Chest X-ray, PA view. Patient: 62 years old, sex M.
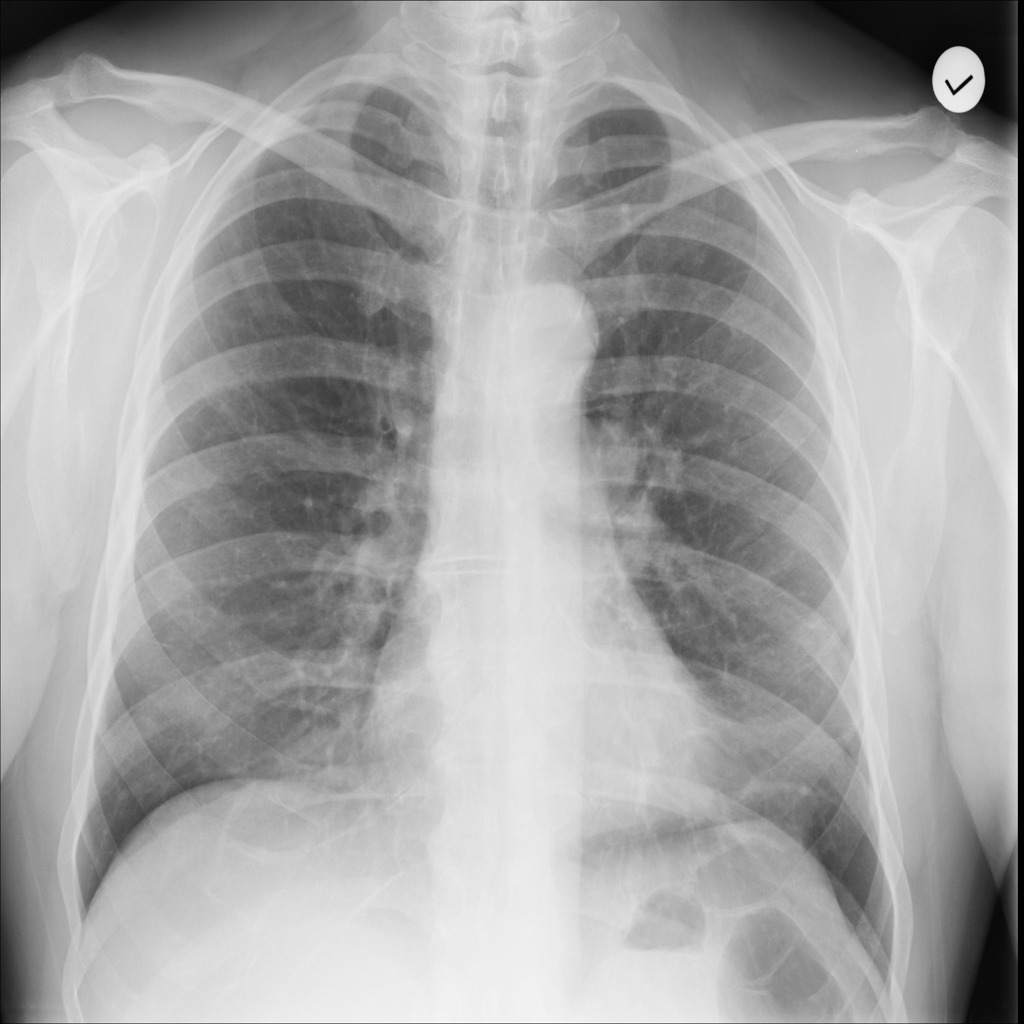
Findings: Fibrosis